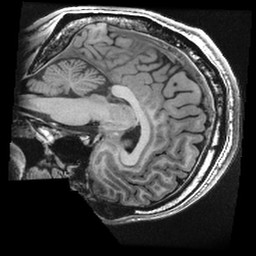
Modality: T1w
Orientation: sagittal
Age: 32
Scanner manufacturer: ge
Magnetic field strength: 3 T
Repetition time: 0.008252 s
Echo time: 0.003108 s